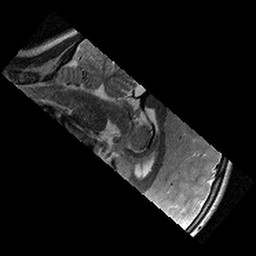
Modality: T2w
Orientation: sagittal
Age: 11
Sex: female
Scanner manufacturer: siemens
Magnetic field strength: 3 T
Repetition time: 9.23 s
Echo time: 0.067 s